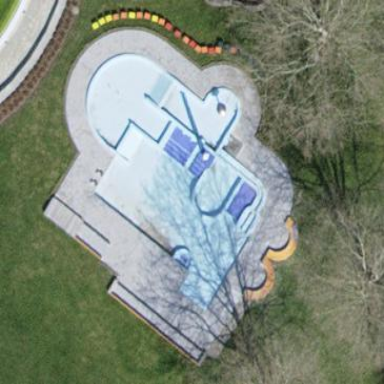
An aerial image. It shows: Leisure land with children's swimming pool.